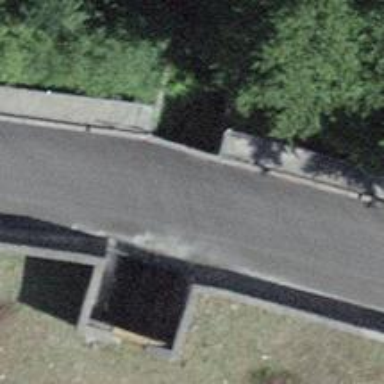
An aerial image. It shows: Culvert tunnel.